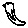
Label: bird